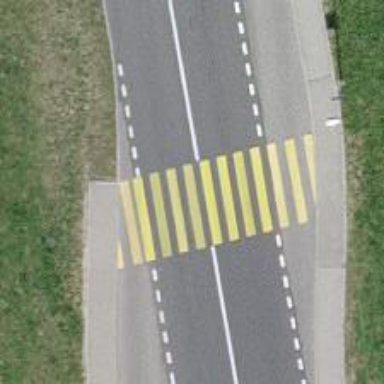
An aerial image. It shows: Uncontrolled zebra crossing on the road.